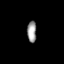
Tissue: skin
Cell type: Epithelial cells
Senescence score: 0.2808
Nuclear area (px): 192
Mean DAPI intensity: 156.167